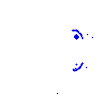
Particle: electron